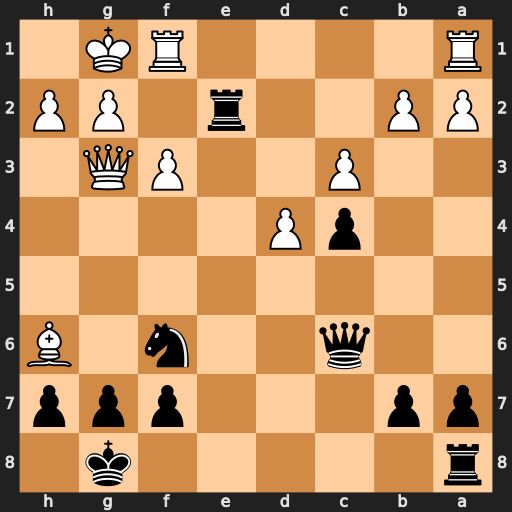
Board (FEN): r5k1/pp3ppp/2q2n1B/8/2pP4/2P2PQ1/PP2r1PP/R4RK1
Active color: b
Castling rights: -
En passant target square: -
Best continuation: Nh5 Qg5 Qxh6 Qxh6 gxh6